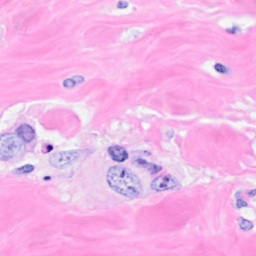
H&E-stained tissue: Breast